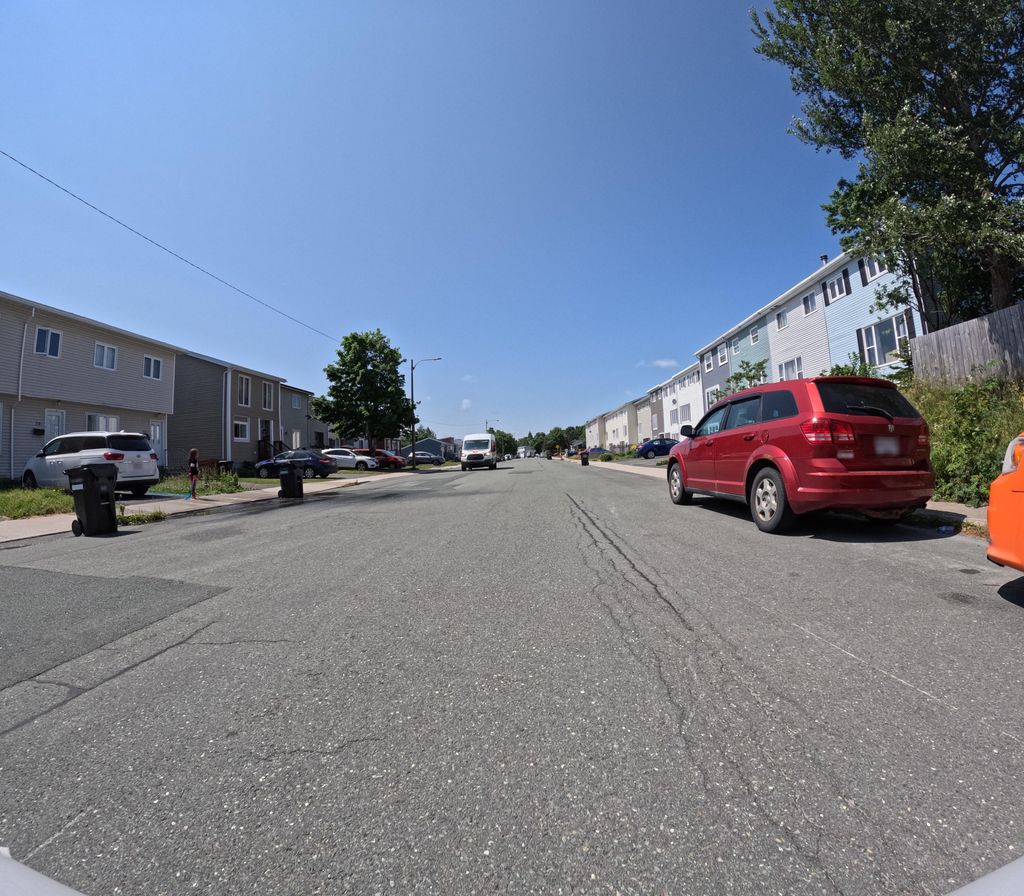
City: st_johns